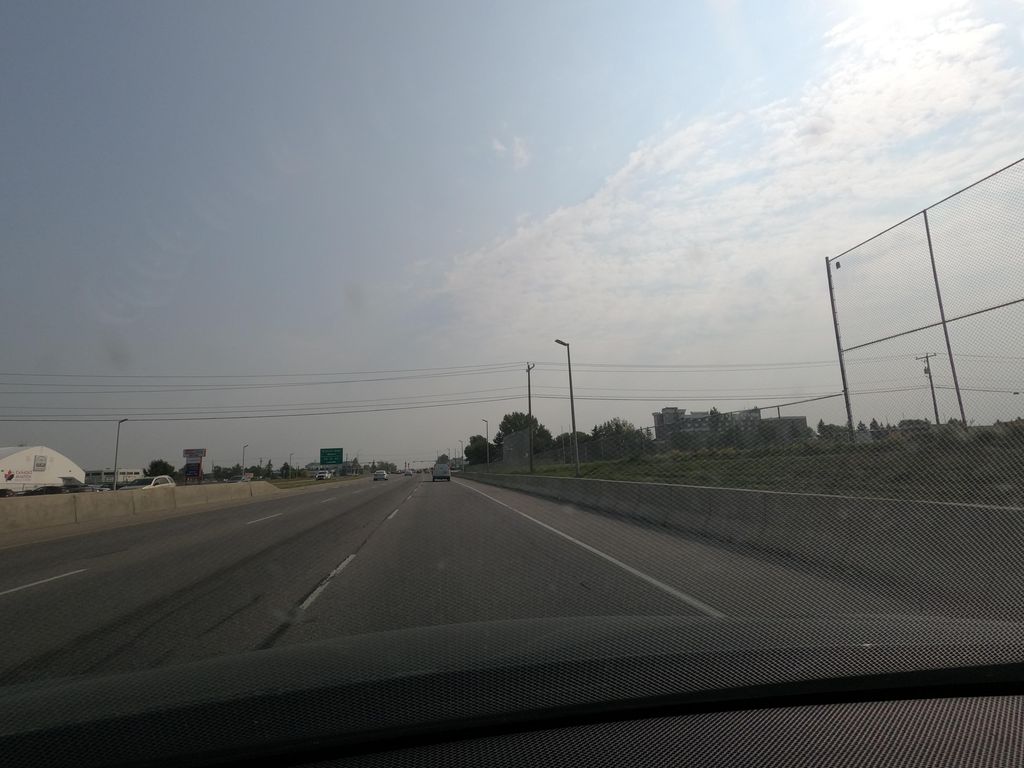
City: calgary